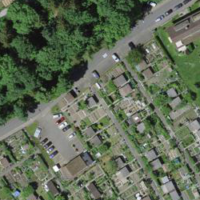
EUNIS habitat code: 53
Species observed at this site:
Salamandra salamandra
Tussilago farfara